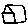
Label: house